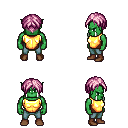
a pixel art fantasy rpg character, male body template, orc, green skin, gold chest armor, teal pants, pink parted hairstyle, brown shoes, four views (front, back, left, right), 2x2 character sprite sheet, small pixel art, hard edges, no anti-aliasing